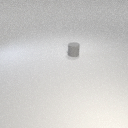
small gray rubber cylinder